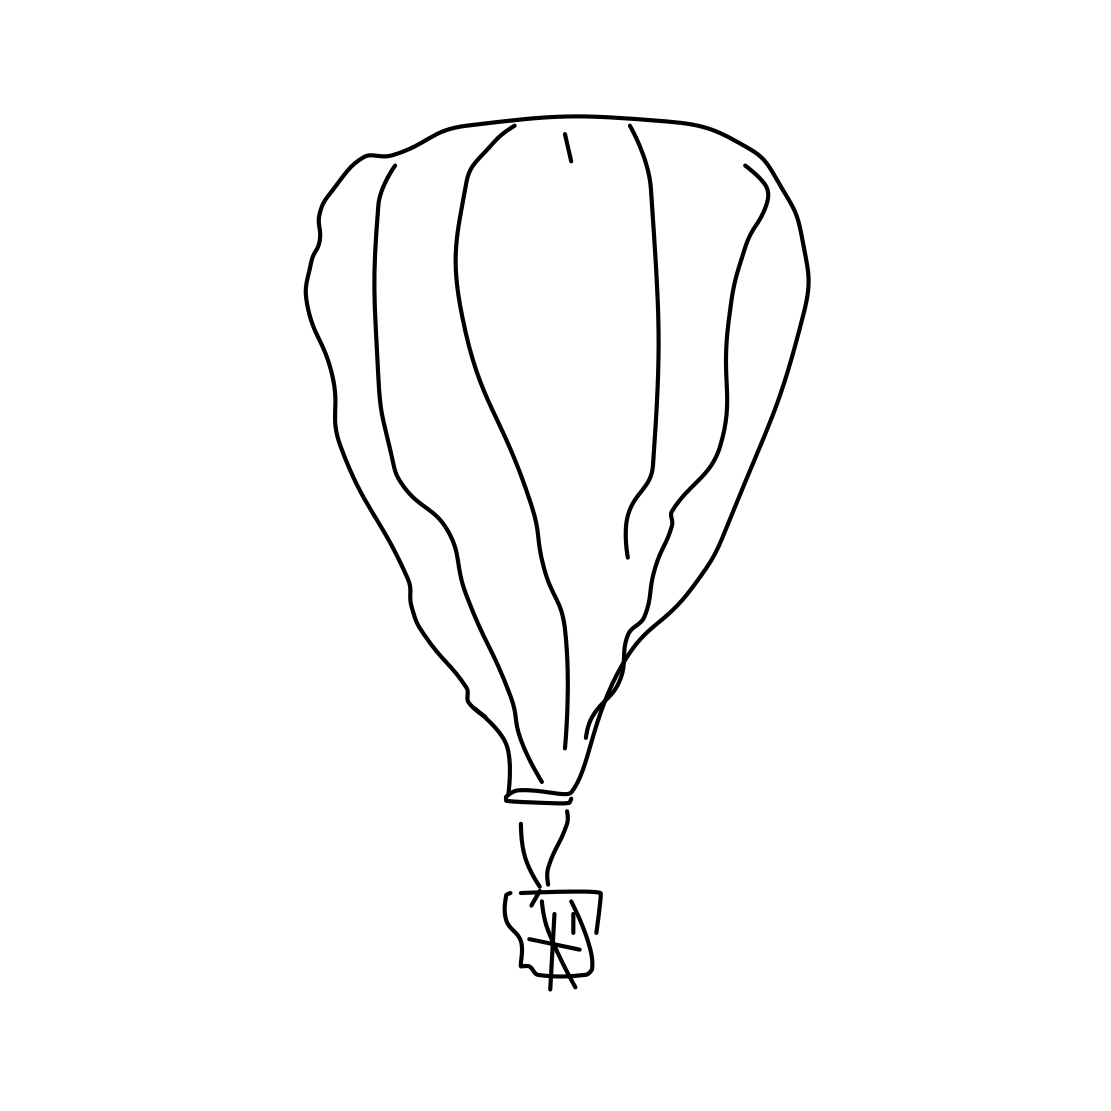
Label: hot air balloon